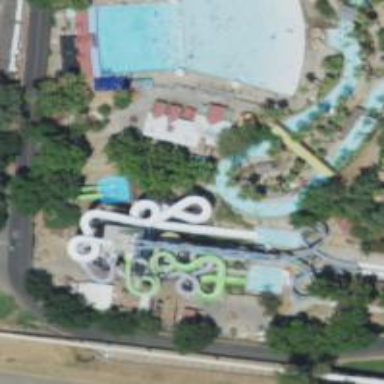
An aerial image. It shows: Aqueduct bridge with water slide attraction.